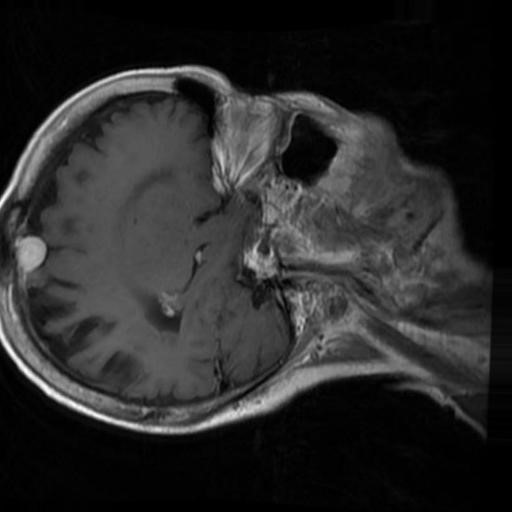
Label: brain_menin